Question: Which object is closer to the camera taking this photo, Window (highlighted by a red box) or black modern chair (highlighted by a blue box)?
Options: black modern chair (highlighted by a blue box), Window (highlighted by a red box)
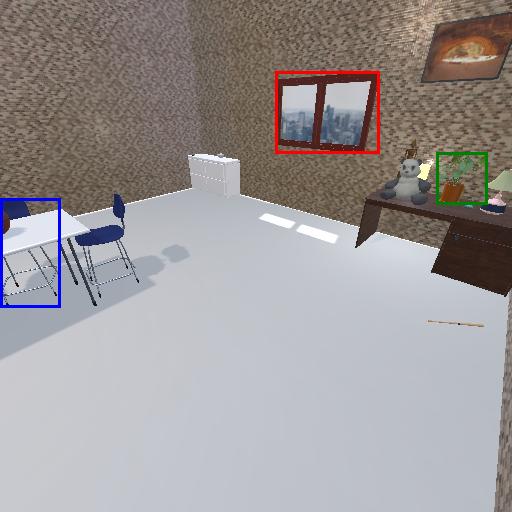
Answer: black modern chair (highlighted by a blue box)